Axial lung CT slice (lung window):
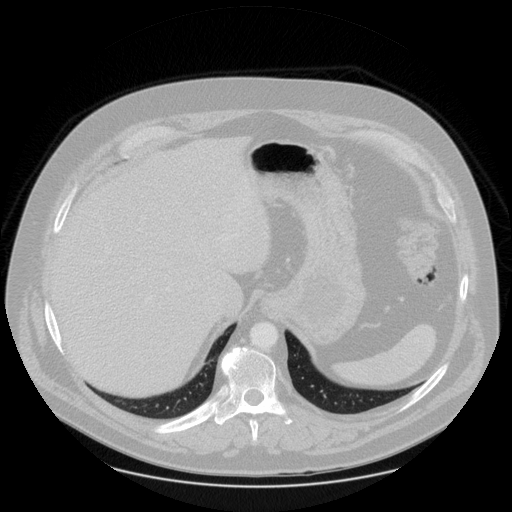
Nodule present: no